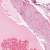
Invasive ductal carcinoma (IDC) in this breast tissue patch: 0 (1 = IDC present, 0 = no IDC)